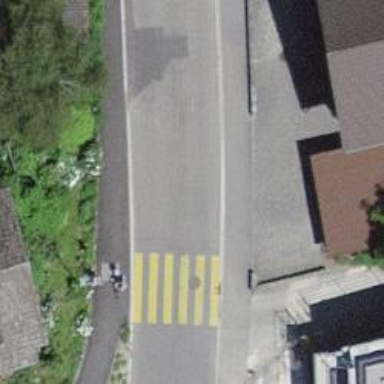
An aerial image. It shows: Zebra crossing on the road.